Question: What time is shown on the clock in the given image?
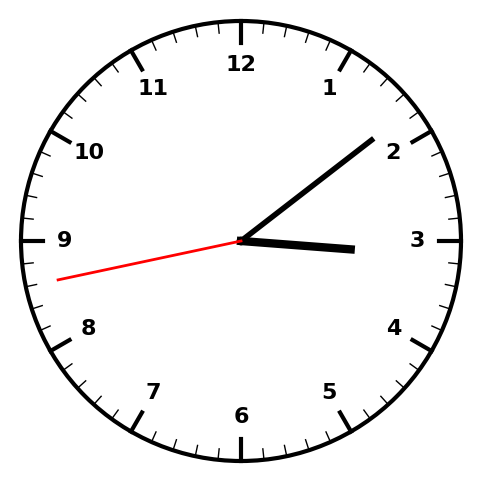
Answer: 03:08:43